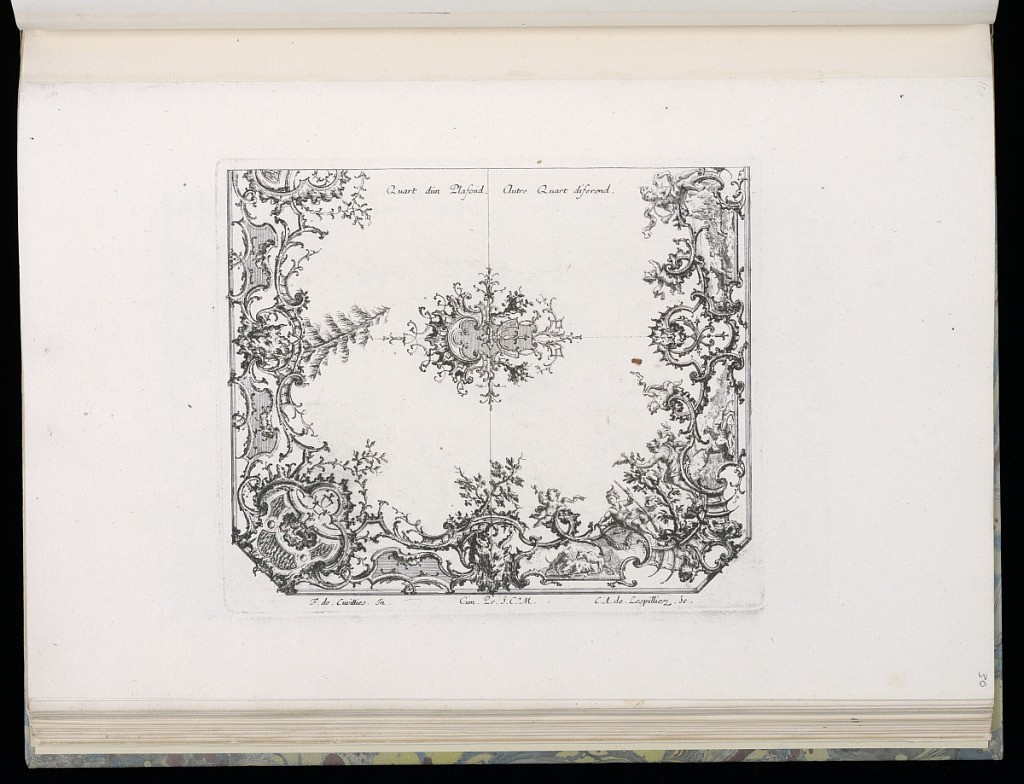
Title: Design for Ceiling Ornament
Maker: François de Cuvilliés the Elder, Belgian, 1695 - 1768
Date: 1740–68
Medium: Etching and engraving on paper
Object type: Bound print
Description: Rocaille design for two quarters with alternate suggestions divided by a central rosette.